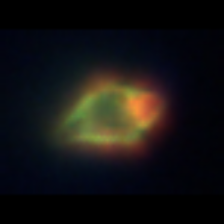
Taxon: Gyrodinium
Group: Dinoflagellates